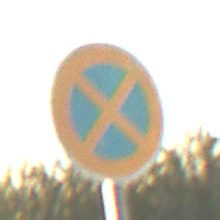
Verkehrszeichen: AbsolutesHalteverbot
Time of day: SunriseSunset
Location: Outdoor (RoadRail)
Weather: Clear
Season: NotSpecified
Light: Natural